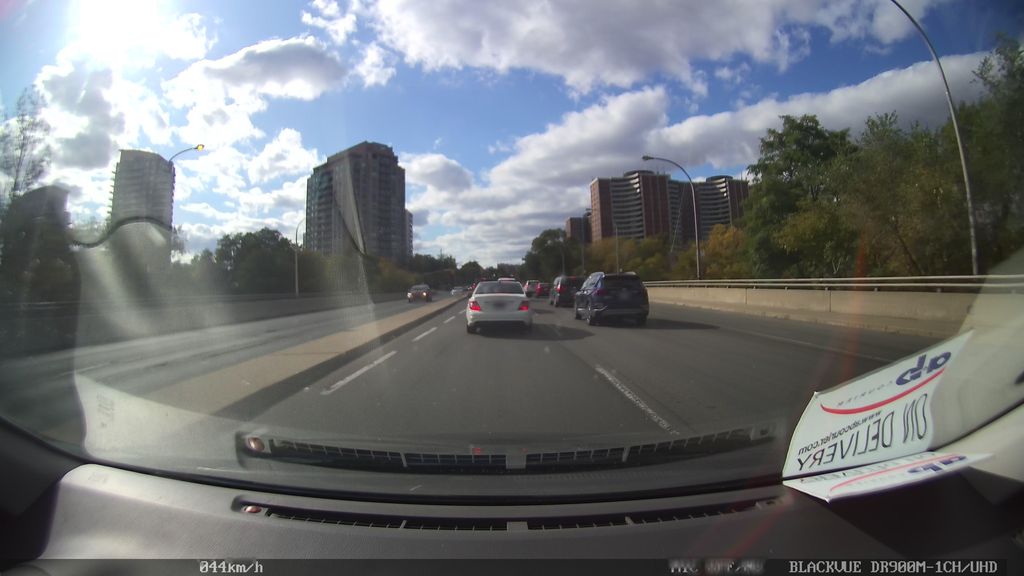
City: toronto